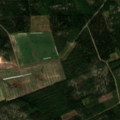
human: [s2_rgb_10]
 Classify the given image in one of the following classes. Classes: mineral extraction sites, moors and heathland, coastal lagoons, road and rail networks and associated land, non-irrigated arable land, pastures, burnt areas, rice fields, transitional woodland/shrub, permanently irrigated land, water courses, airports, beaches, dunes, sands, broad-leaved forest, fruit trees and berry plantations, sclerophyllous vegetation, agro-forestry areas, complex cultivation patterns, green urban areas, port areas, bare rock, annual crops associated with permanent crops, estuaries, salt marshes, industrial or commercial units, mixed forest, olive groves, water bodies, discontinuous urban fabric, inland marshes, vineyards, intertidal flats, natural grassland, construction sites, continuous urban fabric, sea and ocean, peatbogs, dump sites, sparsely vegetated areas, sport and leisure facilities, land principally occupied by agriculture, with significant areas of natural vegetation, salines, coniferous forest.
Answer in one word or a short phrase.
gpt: non-irrigated arable land, coniferous forest, mixed forest, transitional woodland/shrub